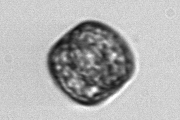
Label: Thalassiosira